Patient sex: M
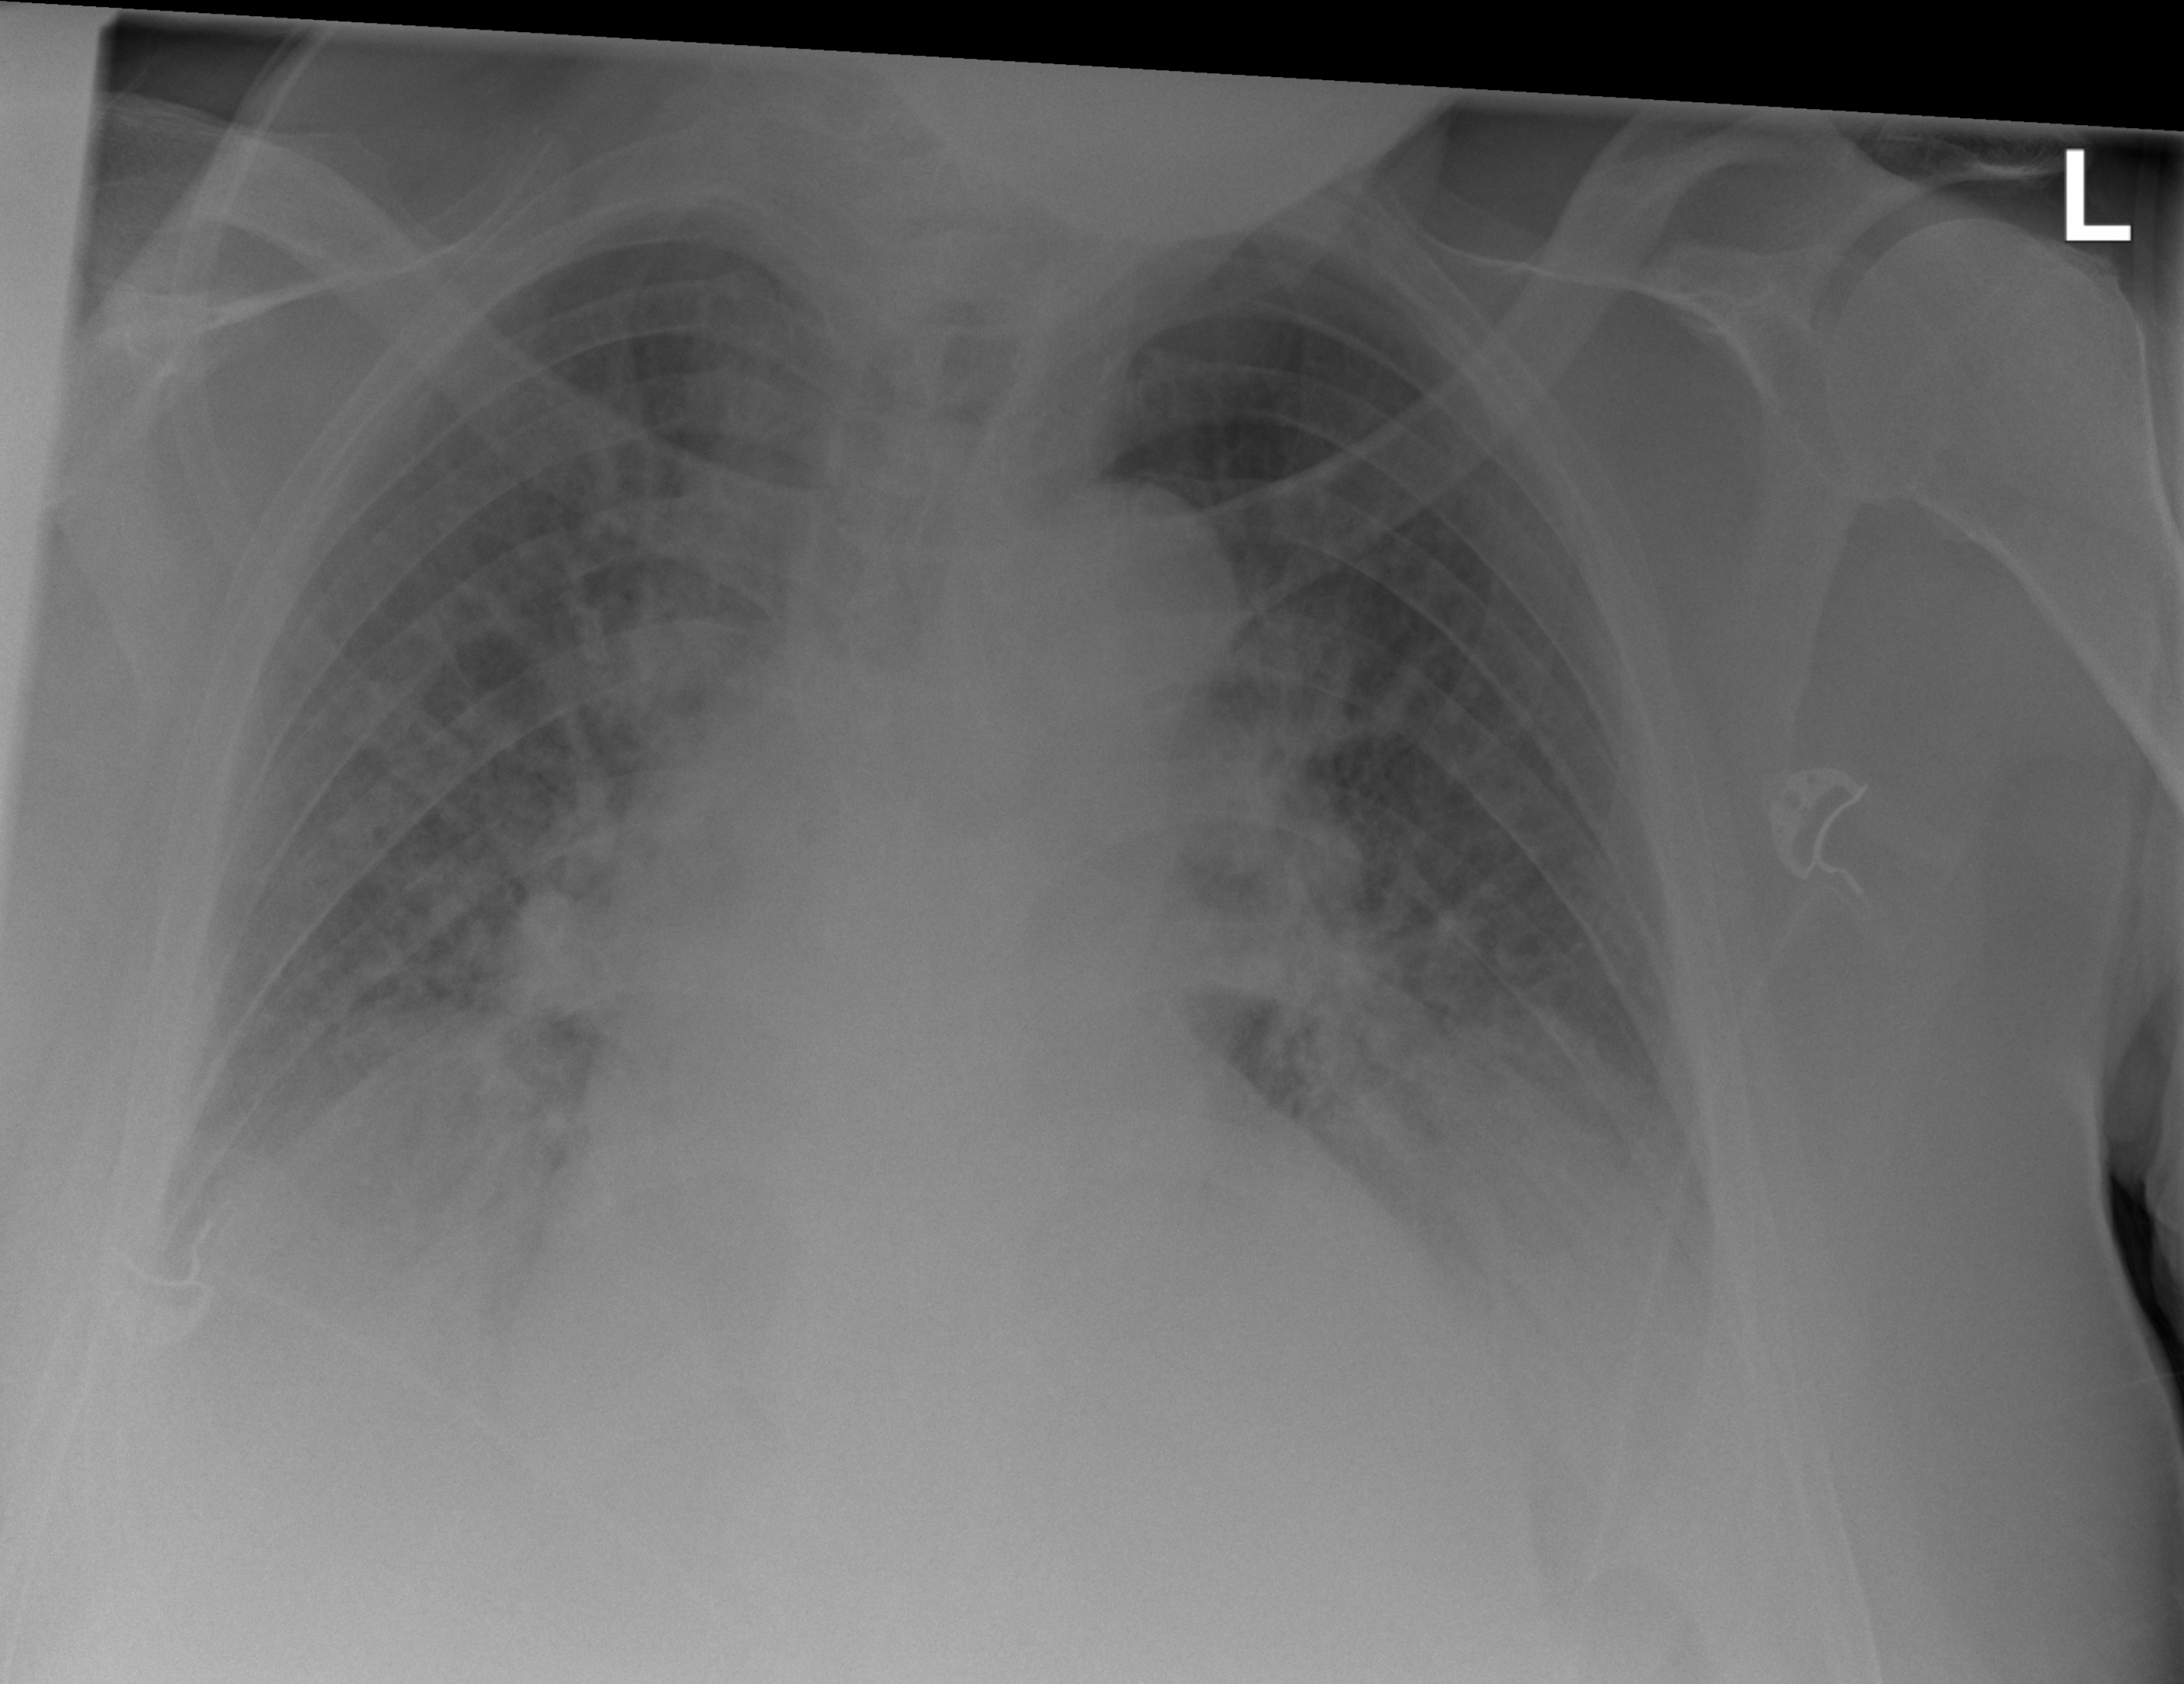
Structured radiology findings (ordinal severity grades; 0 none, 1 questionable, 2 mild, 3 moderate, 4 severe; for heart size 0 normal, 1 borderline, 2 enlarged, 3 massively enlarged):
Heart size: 2
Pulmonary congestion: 2
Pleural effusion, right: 2
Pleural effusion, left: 2
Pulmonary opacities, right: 2
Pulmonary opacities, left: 2
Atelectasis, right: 2
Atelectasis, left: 2